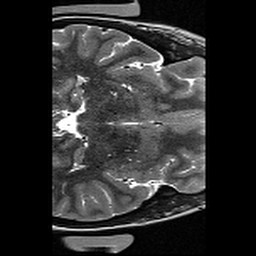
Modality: T2w
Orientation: axial